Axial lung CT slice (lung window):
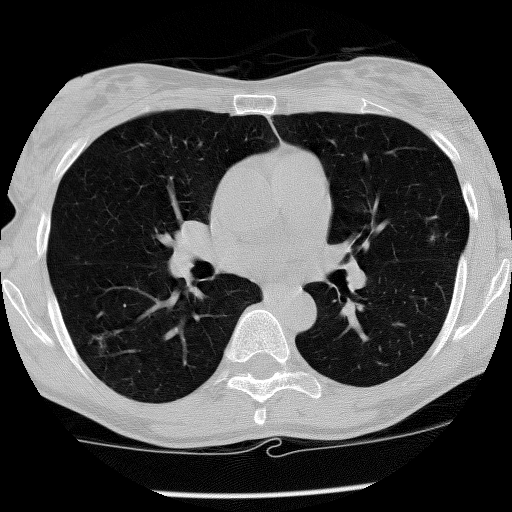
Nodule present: no